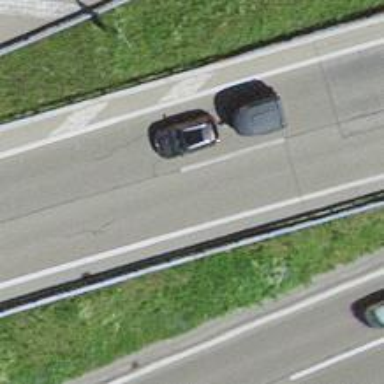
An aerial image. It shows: Asphalt motorway.